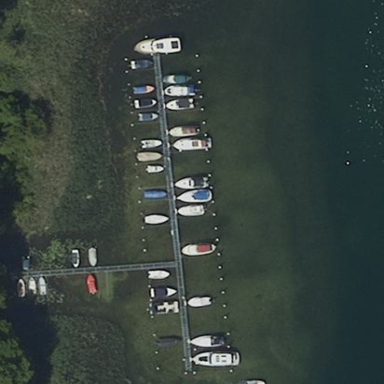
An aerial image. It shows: Marina on leisure land.